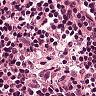
Metastatic tissue present: no